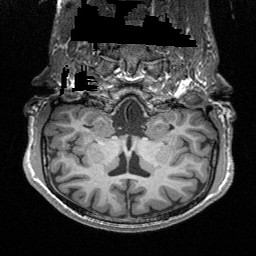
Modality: T1w
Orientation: sagittal